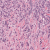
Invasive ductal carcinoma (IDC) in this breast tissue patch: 1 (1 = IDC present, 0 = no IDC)